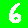
Digit: 6